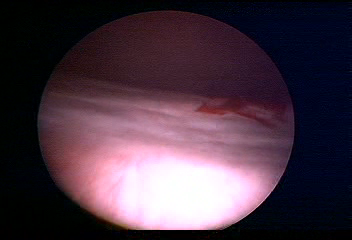
Modality: WLC
Class: Normal mucosa
Bladder cancer association: No